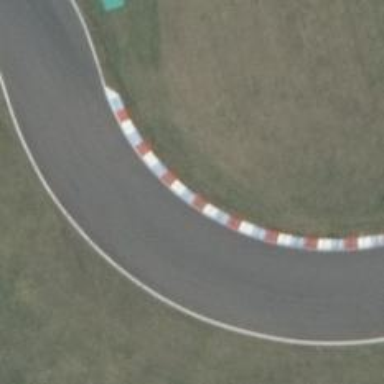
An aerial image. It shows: Raceway with kerb.